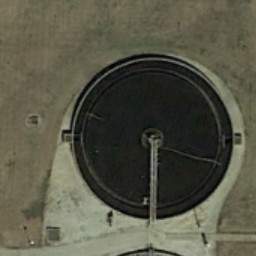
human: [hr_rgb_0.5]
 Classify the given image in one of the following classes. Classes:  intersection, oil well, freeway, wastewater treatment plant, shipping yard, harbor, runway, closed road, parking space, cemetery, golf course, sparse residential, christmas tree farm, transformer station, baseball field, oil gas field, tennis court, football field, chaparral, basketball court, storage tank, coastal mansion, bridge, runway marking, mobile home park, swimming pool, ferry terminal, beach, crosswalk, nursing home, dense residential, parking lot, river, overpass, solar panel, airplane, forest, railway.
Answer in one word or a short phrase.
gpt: wastewater treatment plant